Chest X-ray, PA view. Patient: 49 years old, sex M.
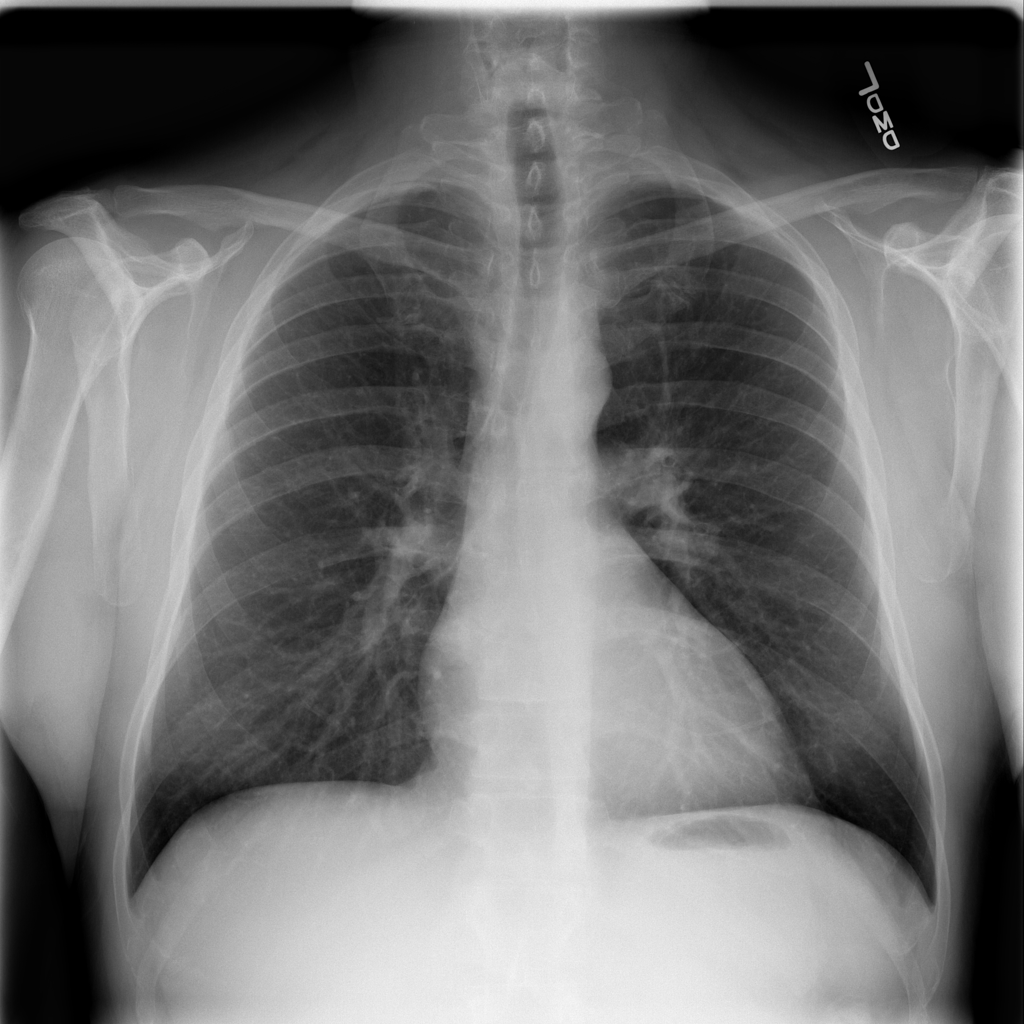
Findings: No Finding